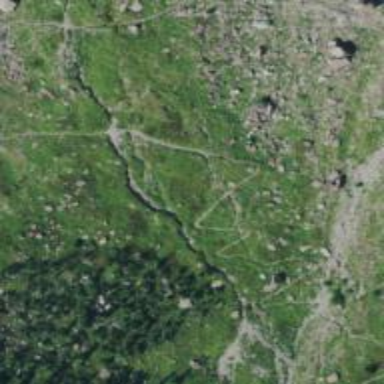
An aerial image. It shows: Hiking path.